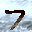
Label: 7